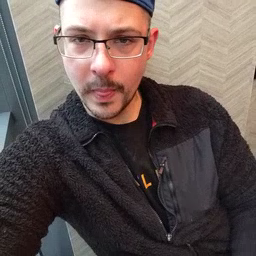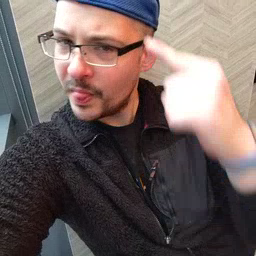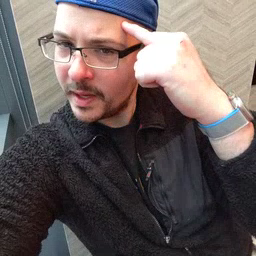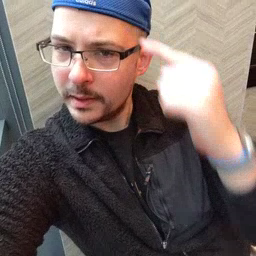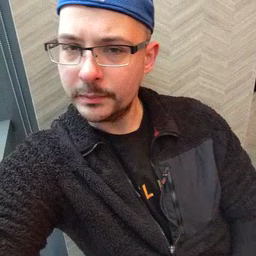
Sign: think